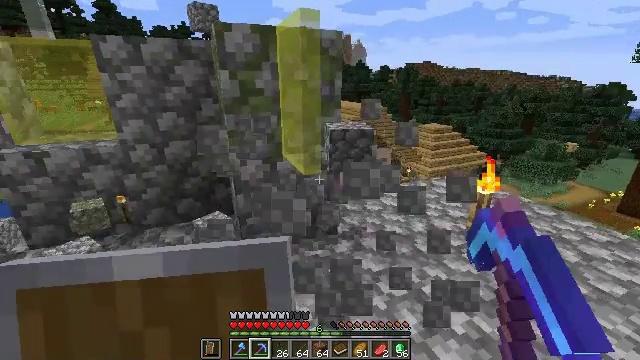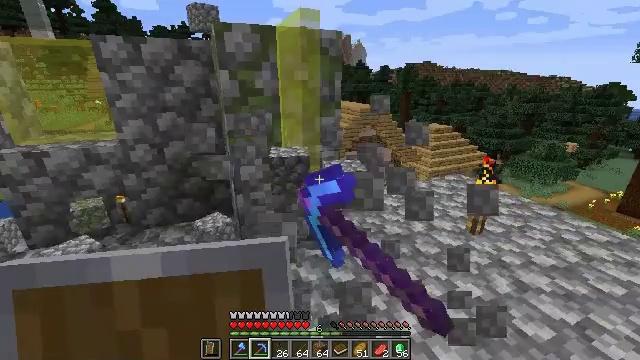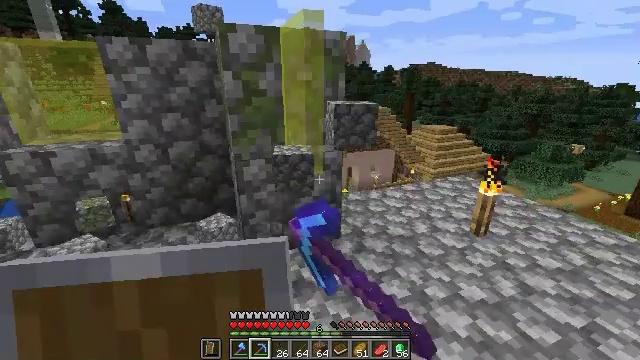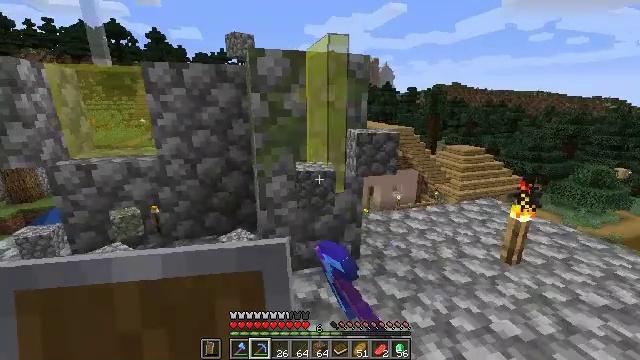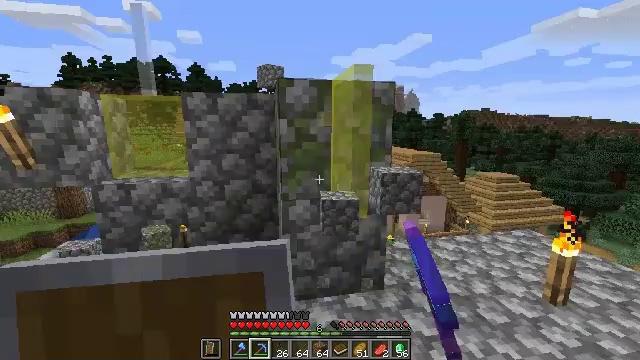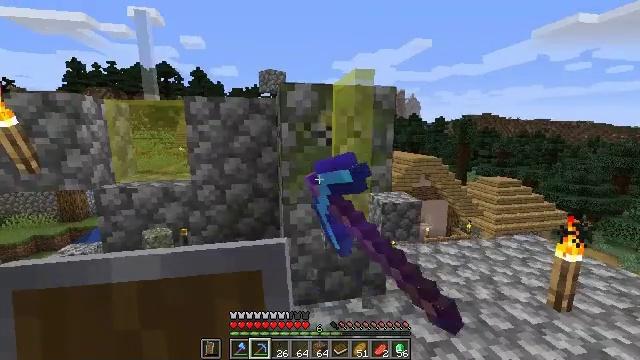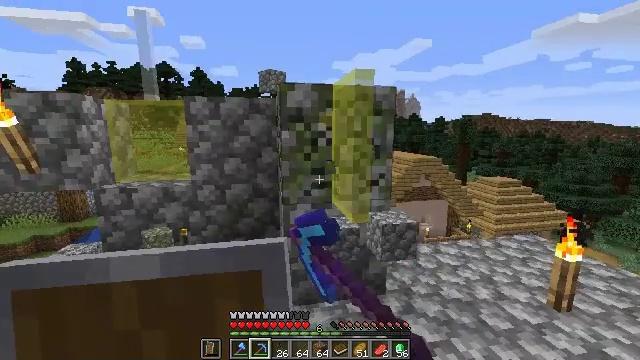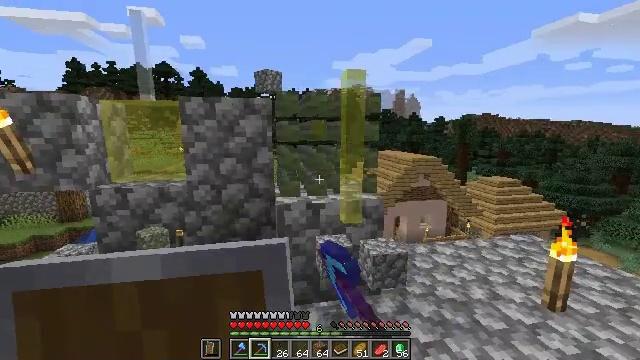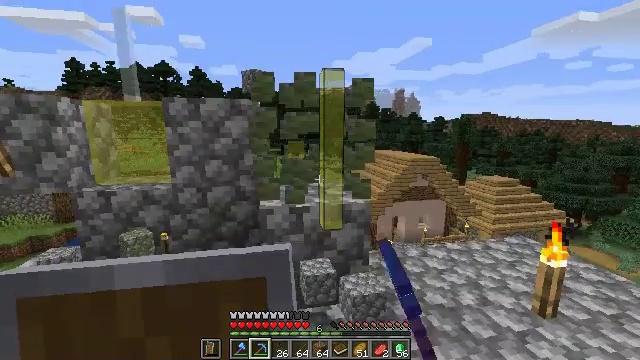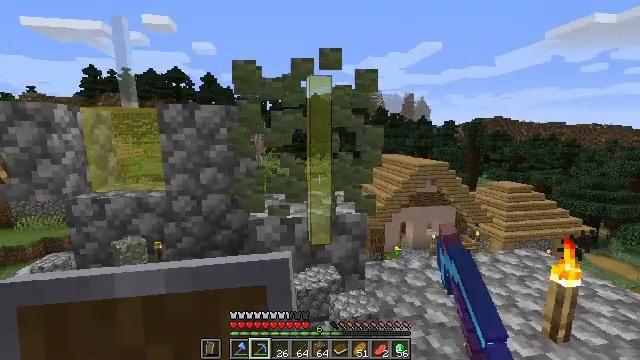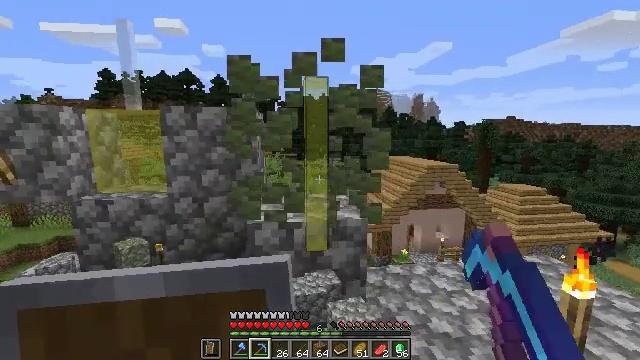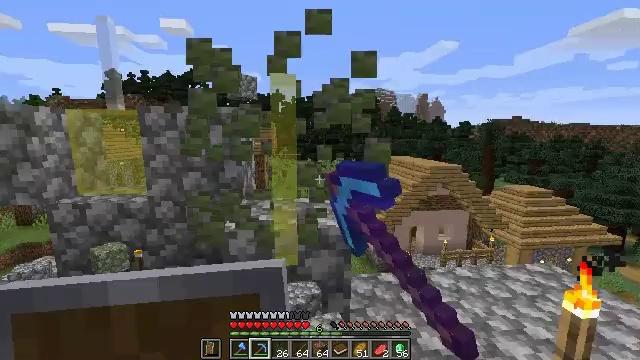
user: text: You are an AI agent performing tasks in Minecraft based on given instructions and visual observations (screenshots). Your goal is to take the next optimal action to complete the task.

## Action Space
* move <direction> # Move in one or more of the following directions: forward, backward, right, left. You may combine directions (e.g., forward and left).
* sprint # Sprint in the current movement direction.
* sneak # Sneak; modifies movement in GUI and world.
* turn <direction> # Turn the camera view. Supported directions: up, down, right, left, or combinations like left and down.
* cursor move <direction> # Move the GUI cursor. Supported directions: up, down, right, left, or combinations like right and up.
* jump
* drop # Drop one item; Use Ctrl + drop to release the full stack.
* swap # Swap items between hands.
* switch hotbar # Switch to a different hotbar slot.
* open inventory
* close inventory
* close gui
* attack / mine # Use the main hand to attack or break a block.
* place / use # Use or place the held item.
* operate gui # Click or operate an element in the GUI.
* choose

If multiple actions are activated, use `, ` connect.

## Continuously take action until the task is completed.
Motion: motion action
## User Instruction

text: Harvest mossy cobblestone for building.
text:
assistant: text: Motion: attack / mine
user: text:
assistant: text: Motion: attack / mine
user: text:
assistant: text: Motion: turn left and up, attack / mine
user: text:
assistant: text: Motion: turn left and up, attack / mine
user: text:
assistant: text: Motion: attack / mine
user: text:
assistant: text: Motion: attack / mine
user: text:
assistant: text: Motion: move right, attack / mine
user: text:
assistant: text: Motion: move forward and move right, attack / mine
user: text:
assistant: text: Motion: move forward and move right, turn left and up, attack / mine
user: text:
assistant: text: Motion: move forward and move right, turn left, attack / mine
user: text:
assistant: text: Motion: move forward and move right, attack / mine
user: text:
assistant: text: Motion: attack / mine